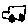
Label: car